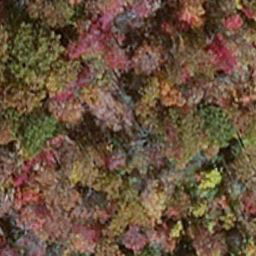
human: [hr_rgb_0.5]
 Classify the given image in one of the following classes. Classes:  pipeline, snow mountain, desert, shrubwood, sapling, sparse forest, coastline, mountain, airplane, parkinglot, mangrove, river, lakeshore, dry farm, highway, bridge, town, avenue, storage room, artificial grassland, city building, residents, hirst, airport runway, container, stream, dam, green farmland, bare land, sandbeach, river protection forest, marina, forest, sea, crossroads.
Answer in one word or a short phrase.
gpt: mangrove